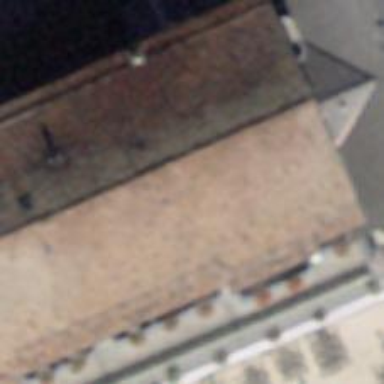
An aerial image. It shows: Hotel.